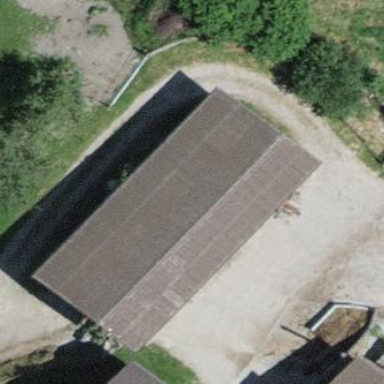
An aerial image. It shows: Shed.